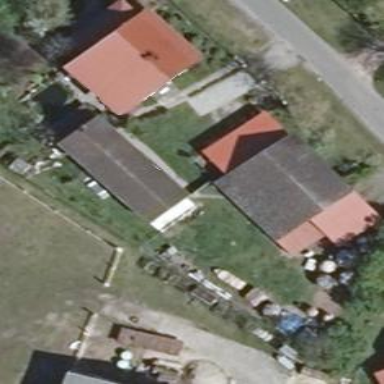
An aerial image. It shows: Building with gabled roof. The roof orientation is across.